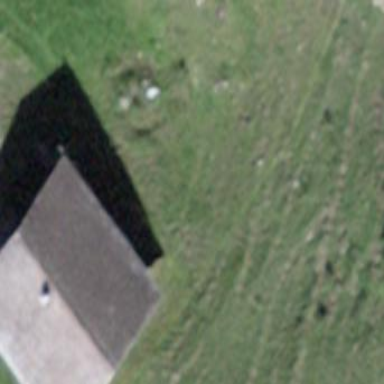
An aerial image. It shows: Cabin.